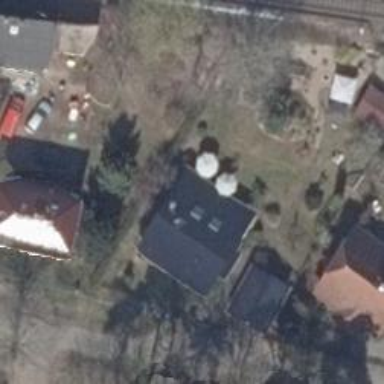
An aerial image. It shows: Residential building with gabled roof.